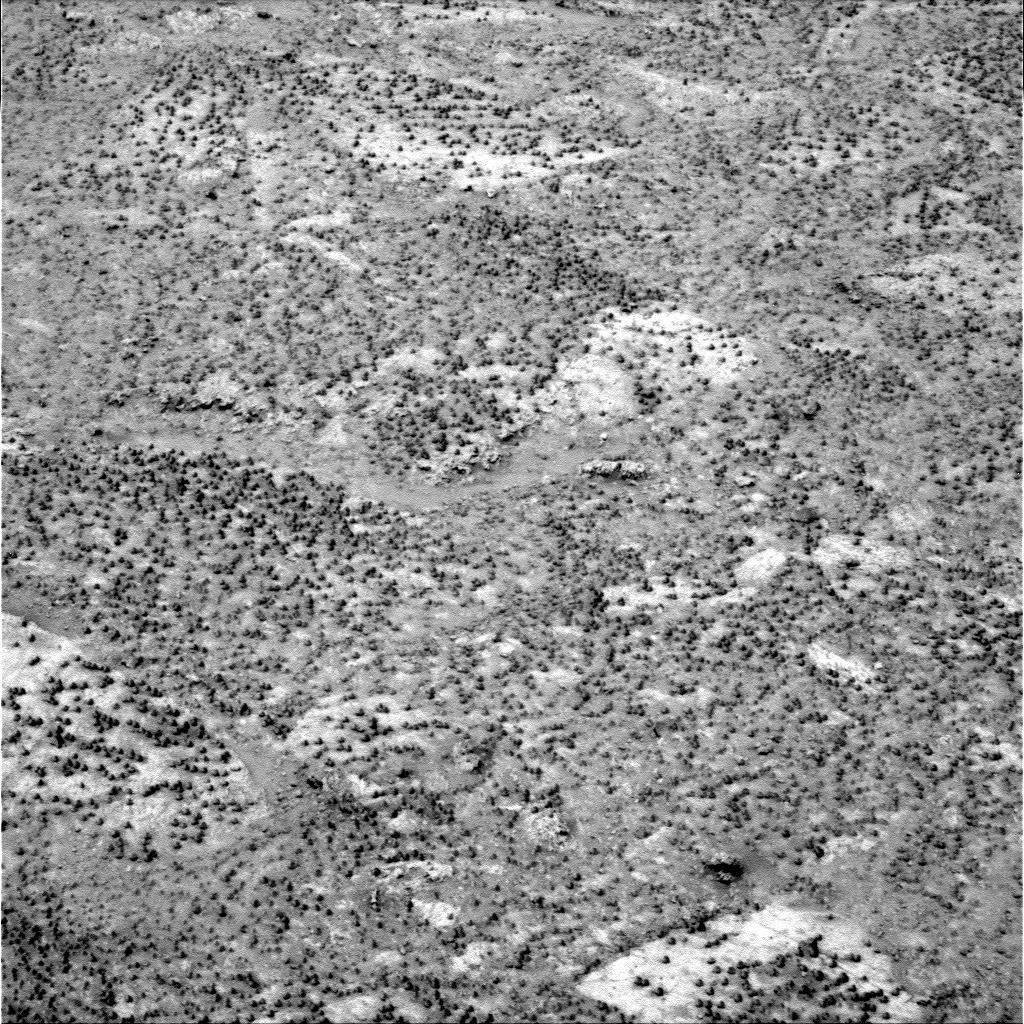
Terrain classes present: Bedrock, Gravel / Sand / Soil